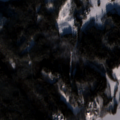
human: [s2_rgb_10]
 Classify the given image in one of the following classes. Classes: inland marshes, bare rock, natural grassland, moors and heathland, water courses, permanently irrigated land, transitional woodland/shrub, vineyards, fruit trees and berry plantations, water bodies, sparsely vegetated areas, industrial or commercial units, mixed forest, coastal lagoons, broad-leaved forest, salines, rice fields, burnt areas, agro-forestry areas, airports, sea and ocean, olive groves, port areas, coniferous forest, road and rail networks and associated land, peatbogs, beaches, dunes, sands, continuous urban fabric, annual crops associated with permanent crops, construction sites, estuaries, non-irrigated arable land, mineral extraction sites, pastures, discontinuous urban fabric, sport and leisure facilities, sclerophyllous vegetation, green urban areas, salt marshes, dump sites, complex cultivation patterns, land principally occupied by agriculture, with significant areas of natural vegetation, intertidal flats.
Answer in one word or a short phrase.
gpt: land principally occupied by agriculture, with significant areas of natural vegetation, coniferous forest, mixed forest, water bodies